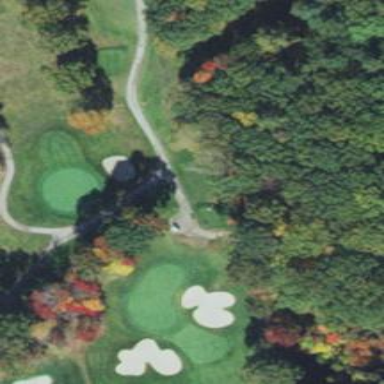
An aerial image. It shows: High-quality path used as golf course track.